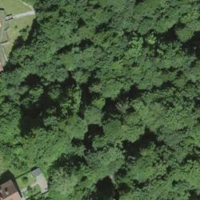
EUNIS habitat code: 41
Species observed at this site:
Rumex obtusifolius